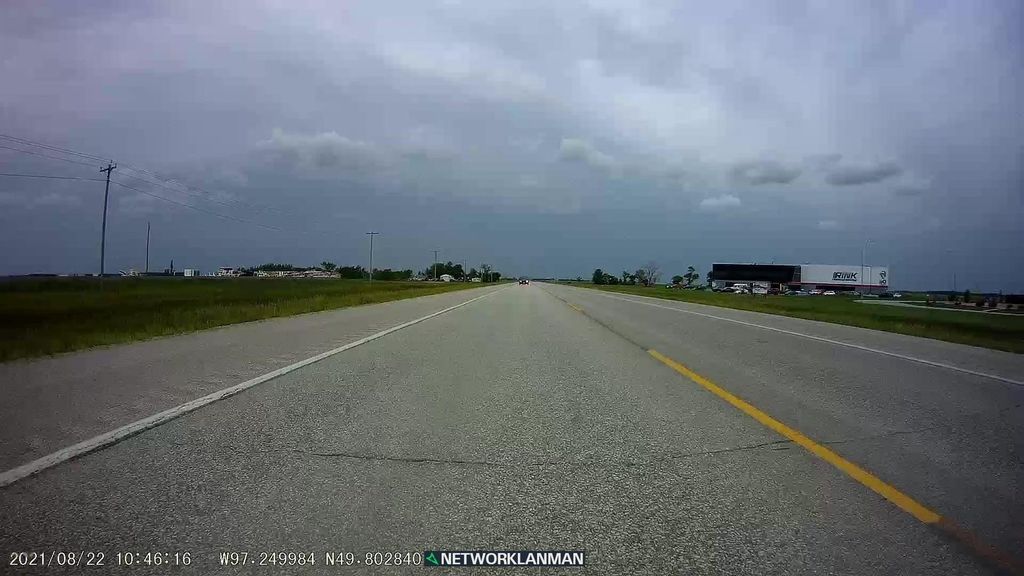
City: winnipeg